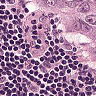
Metastatic tissue present: yes